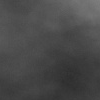
Atmospheric dust classification: dusty